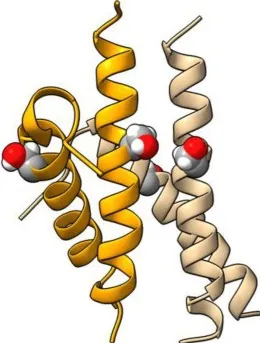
Structures of human wild-type and mutant SMN YG-box (residues 255-281) tetramers. Ser266 in the wild-type peptide and Pro266 in the mutant peptide are shown in ball-and-stick representations. Predicted solution structures of the wild-type YG-box tetramer. Golden/wheat).
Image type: radiology (ct)